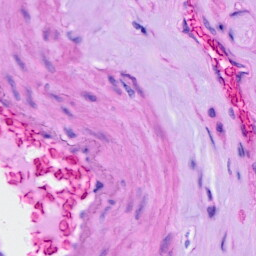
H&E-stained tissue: Ovarian